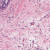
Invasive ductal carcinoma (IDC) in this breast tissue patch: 0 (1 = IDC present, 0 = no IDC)